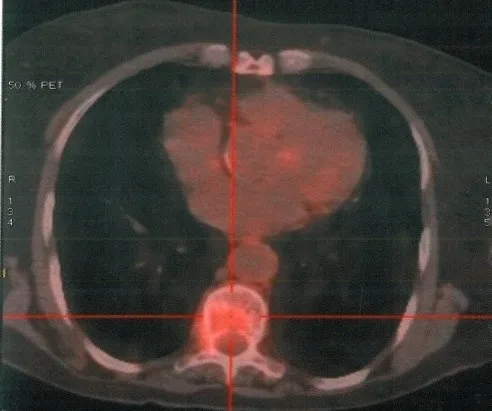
Positron emission tomography scans with FDG showing an intense hypermetabolisme in the eighth dorsal vertebra and pulmonary hilar nodes (SUV max: 3.8).
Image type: radiology (pet)